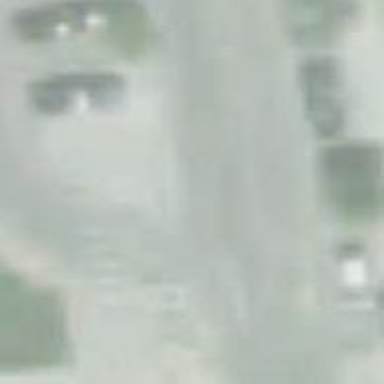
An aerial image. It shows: Parking aisle with paving stones surface.